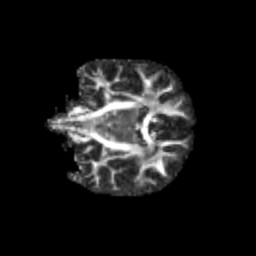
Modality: FA
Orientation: coronal
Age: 12
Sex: female
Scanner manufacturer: siemens
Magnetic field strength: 3 T
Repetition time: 3.8 s
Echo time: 0.07 s